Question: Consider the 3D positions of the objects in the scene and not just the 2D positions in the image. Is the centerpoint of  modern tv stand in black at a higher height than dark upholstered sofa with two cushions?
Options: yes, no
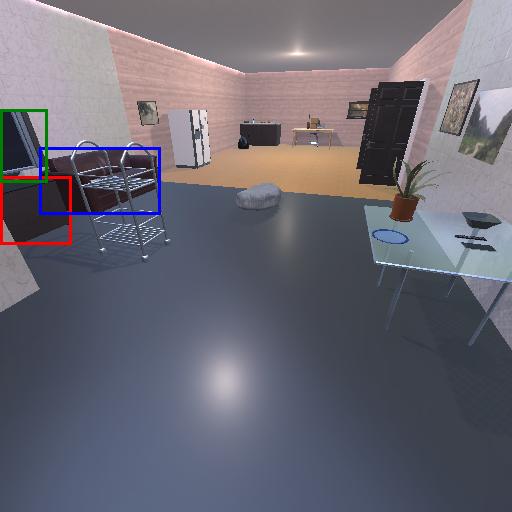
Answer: yes